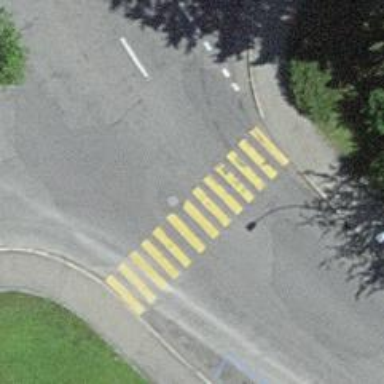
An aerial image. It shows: Uncontrolled zebra crossing.